Interaction volume radius: 10 \u00c5
Interaction volume height: 35 \u00c5
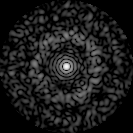
Disorder parameter: 0.8369